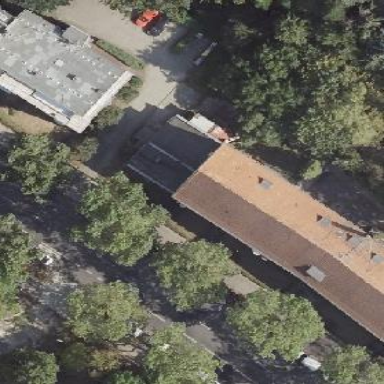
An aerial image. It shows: Gabled-roof building with apartments. The roof is covered with roof tiles.